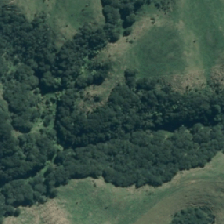
Land cover: manuka_kanuka